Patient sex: F
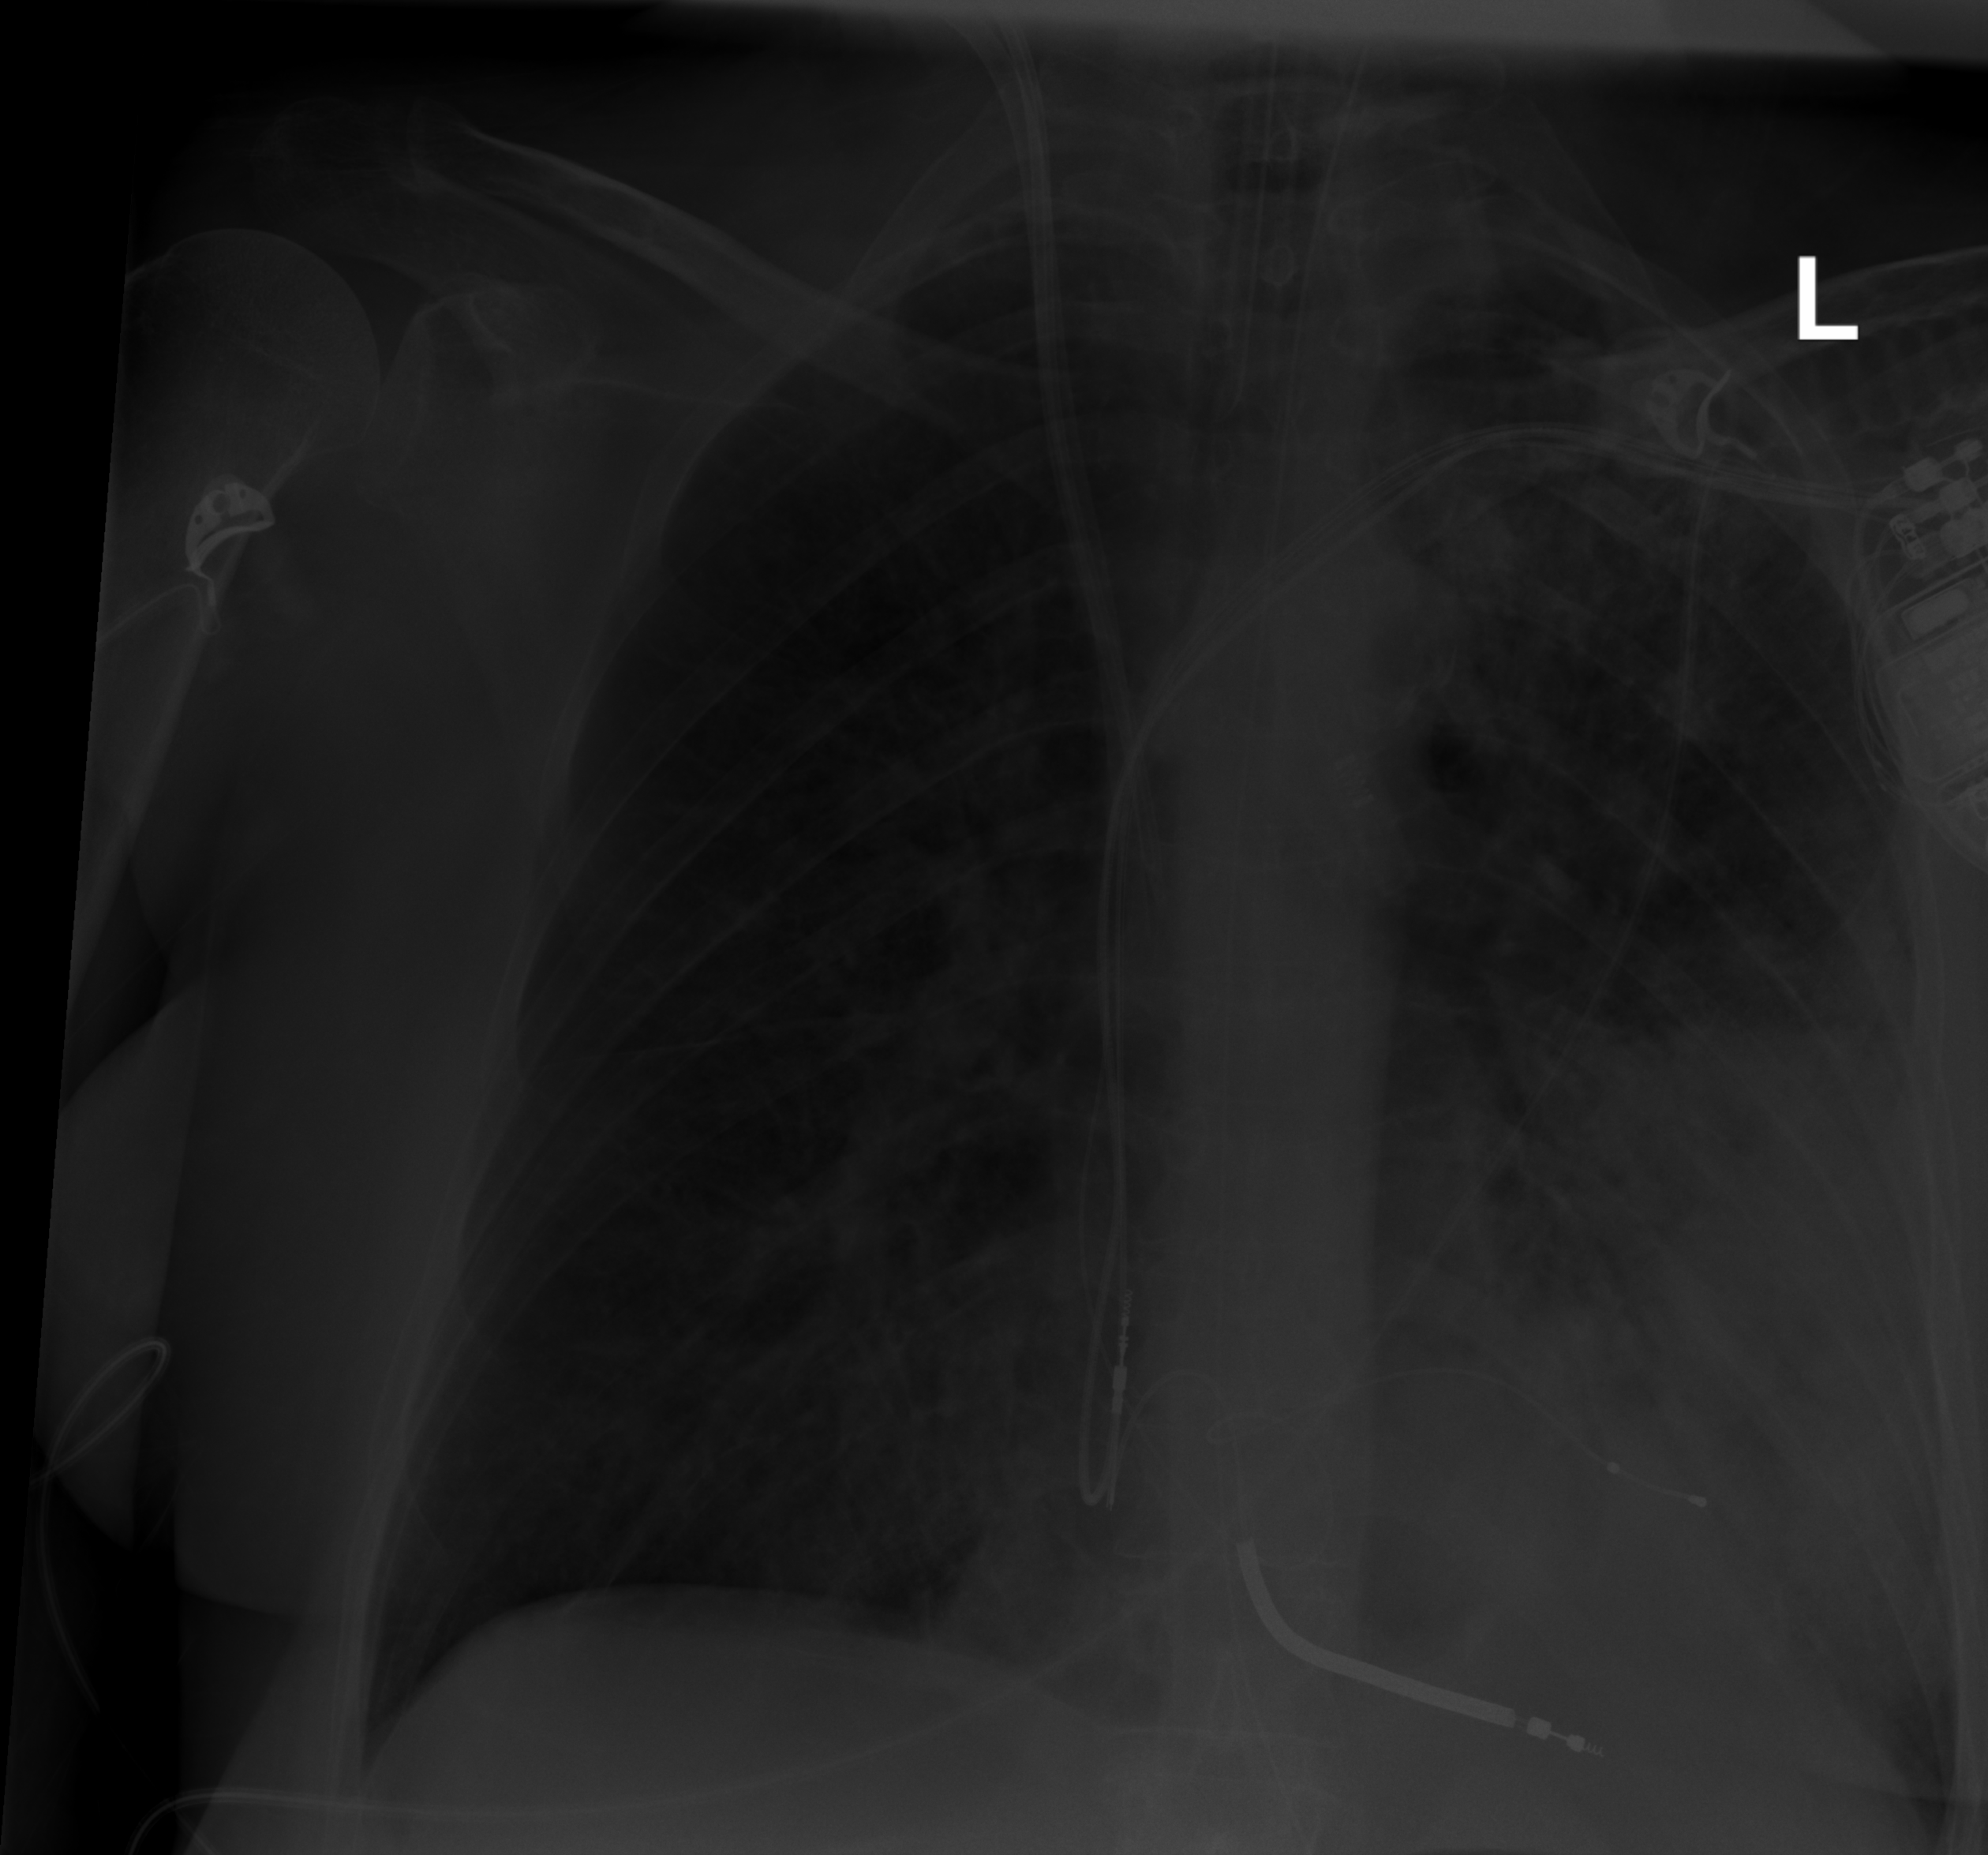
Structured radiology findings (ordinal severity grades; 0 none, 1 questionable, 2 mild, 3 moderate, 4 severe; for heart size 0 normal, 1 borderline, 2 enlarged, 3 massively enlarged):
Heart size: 0
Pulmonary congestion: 0
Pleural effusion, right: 0
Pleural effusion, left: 0
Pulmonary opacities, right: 0
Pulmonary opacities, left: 3
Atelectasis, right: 0
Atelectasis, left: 3